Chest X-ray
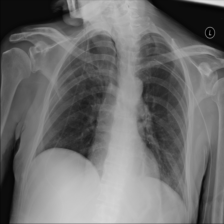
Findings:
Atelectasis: negative
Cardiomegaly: negative
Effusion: negative
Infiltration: negative
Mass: negative
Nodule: negative
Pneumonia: negative
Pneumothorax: negative
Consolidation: negative
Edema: negative
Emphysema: negative
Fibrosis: negative
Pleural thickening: negative
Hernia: negative